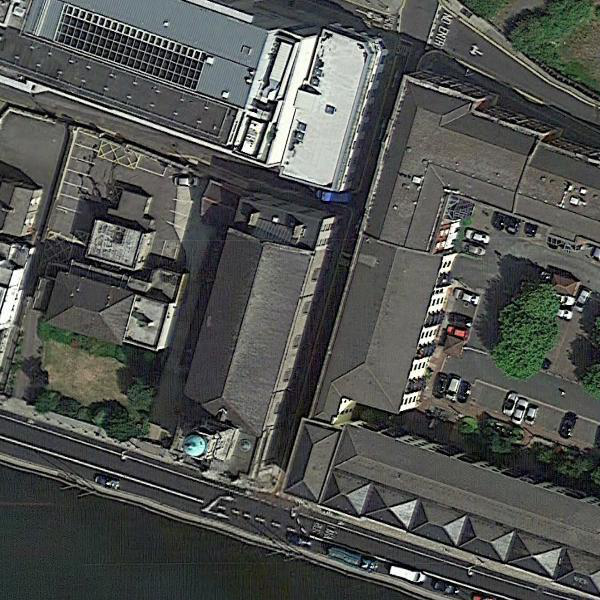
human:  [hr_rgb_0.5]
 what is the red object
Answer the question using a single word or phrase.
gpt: car